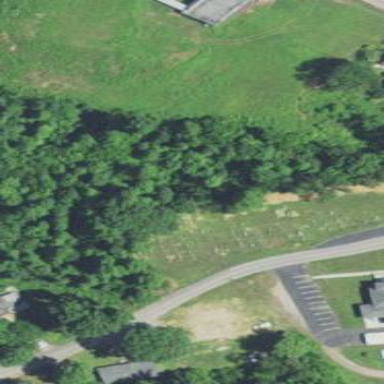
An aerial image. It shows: Cemetery.